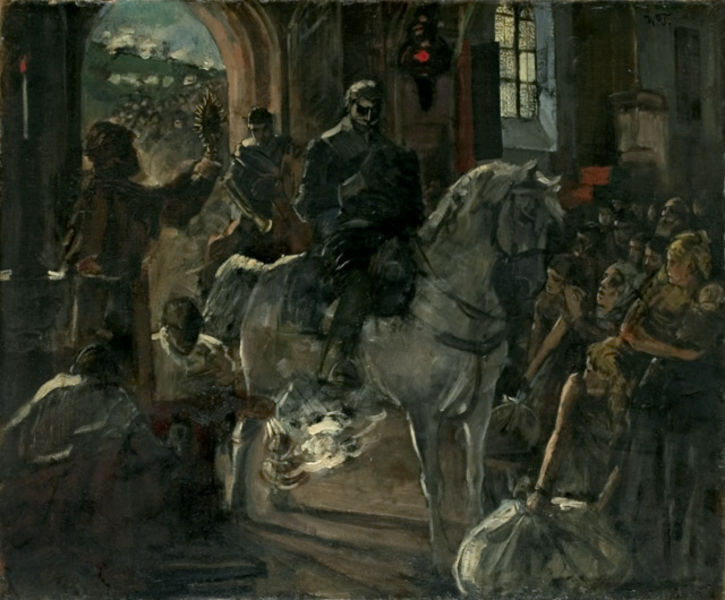
Titel: Tilly empfängt den Segen während der Schlacht bei Wimpfen
Künstler: Wilhelm Trübner
Standort: Karlsruhe
Institution: Staatliche Kunsthalle Karlsruhe
Schlagwörter: dunkel, gemälde, himmel, mann, schatten, weiß, wolken, frauen, gelb, grün, landschaft, menschen, fenster, frau, grau, licht, männer, raum, schwarz, tür, ausblick, gebäude, haus, rot, wolke, fächer, malerei, bild, innenraum, öl, kirche, rauch, kind, traurig, kinder, pferd, reiter, sack, mähne, schweif, düster, bogen, bündel, nebel, saal, angst, krieg, treppe, tor, halle, eingang, maske, kirch, torbogen, dom, stürmen, überfall, soldat, hässlich, volk, herrscher, beten, zeremonie, ritter, fürst, rüstung, schimmel, kathedrale, pfarrer, kanzel, ross, gruselig, kniend, krieger, general, hostie, monstranz, priester, segen, segnung, tilly, weihrauch, ehrfurcht, anbeten, bitten, betteln, rückkehr, allerheiligstes, tabernakel, weihe, eucharistie, sünder, heilge, augenklappe, eindringen, ewiges licht, einritt, pfert, barhaupt, geau, eindringling, te, 1880, priester#, montranz, weihrauchfaß, eweiges licht